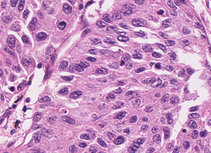
Tumor epithelial tissue: yes
Tumor-associated stroma tissue: no
Normal tissue: no